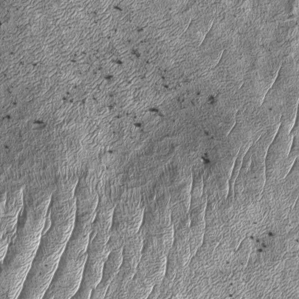
Label: frost